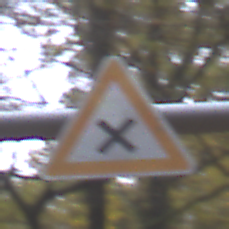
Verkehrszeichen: KreuzungOderEinmuendung
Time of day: MorningAfternoon
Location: Outdoor (Nature)
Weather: Overcast
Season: Autumn
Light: Natural